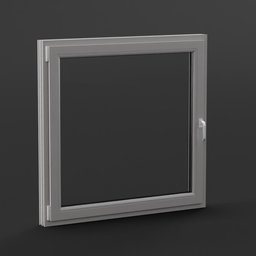
Label: architecture